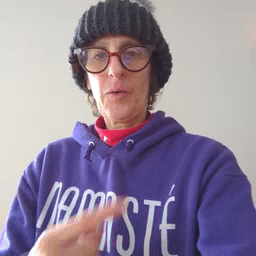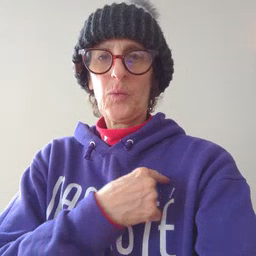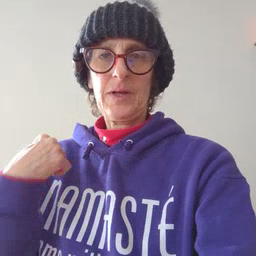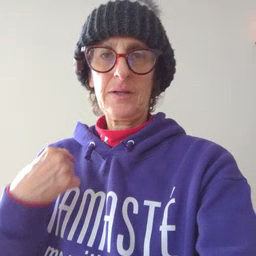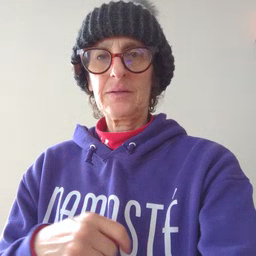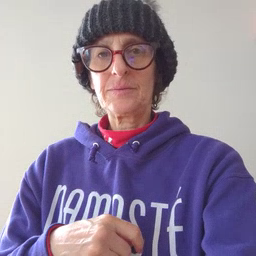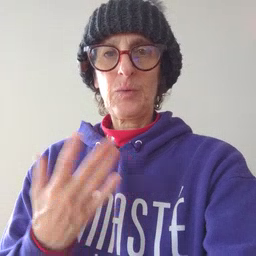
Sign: weus